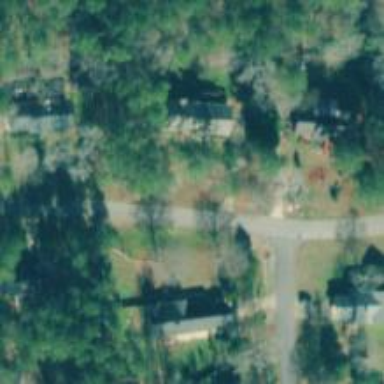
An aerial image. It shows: Residential road.